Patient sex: M
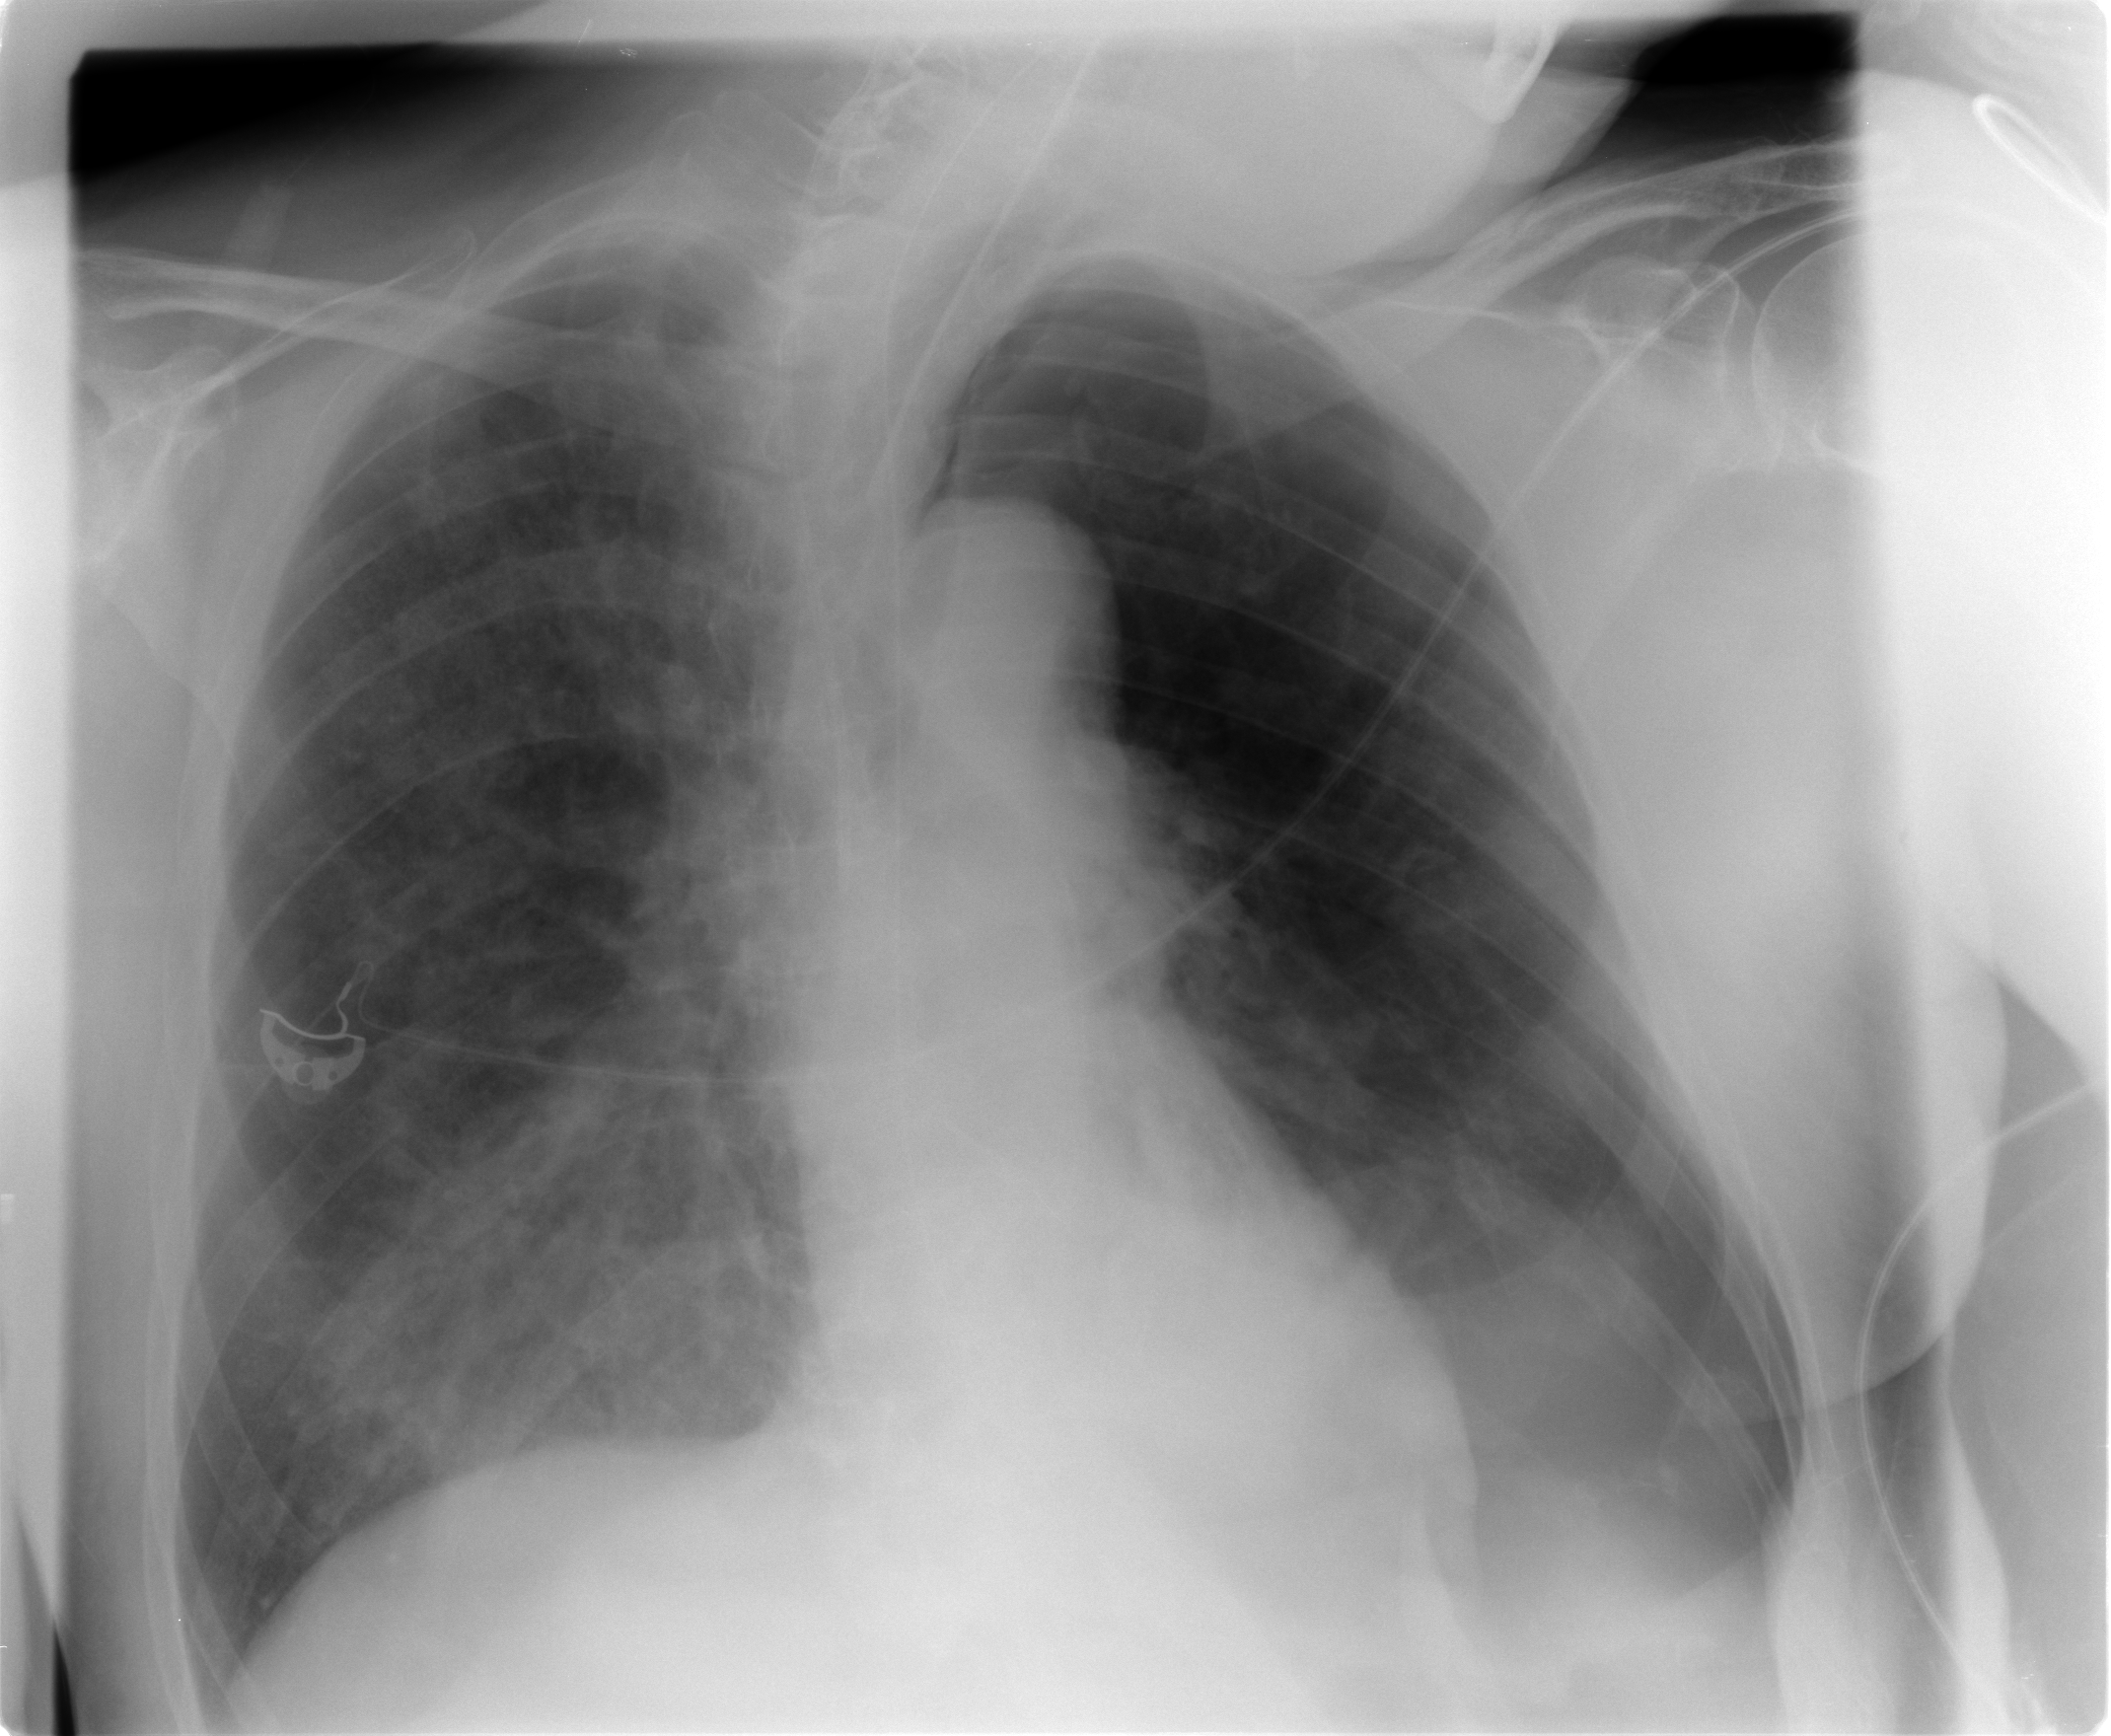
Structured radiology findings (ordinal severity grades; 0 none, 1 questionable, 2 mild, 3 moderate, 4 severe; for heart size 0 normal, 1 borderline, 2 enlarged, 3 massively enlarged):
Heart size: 0
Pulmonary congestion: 2
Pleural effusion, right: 0
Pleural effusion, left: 2
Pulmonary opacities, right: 2
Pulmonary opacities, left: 1
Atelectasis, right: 2
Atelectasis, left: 2